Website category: auto
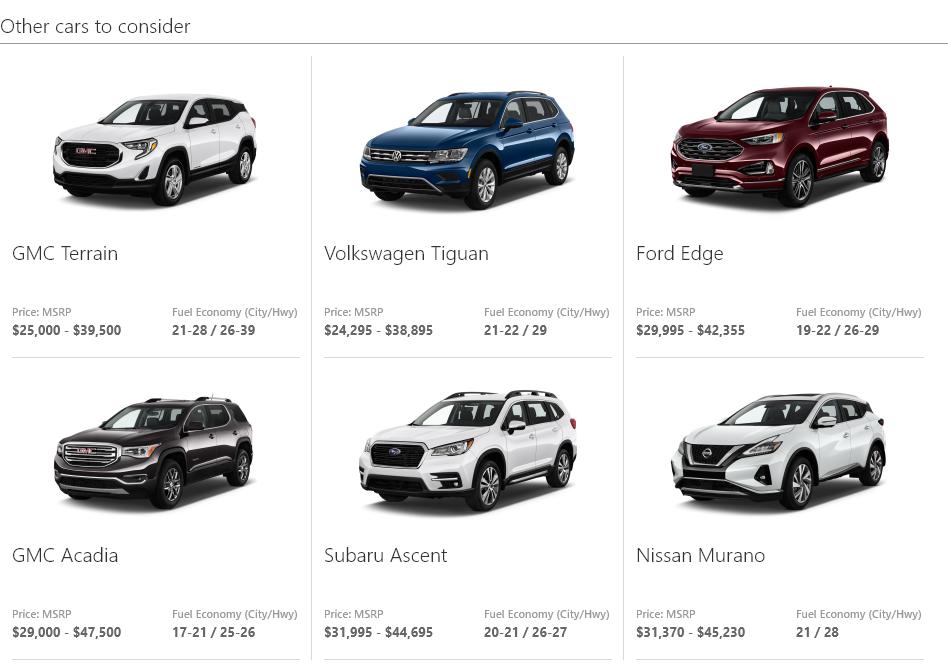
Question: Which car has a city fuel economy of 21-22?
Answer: Volkswagen Tiguan

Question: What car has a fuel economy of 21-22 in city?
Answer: Volkswagen Tiguan

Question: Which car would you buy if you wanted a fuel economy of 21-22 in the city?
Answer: Volkswagen Tiguan

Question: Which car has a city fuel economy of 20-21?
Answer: Subaru Ascent

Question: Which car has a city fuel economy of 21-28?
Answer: GMC Terrain

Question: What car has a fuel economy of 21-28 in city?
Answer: GMC Terrain

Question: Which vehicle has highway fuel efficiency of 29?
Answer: Volkswagen Tiguan

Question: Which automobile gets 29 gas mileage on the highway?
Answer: Volkswagen Tiguan

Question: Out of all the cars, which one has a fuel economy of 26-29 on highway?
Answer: Ford Edge

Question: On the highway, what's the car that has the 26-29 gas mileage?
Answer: Ford Edge

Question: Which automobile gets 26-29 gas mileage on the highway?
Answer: Ford Edge

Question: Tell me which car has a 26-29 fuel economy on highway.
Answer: Ford Edge

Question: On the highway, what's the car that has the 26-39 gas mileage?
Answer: GMC Terrain

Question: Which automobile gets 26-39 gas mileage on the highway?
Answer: GMC Terrain

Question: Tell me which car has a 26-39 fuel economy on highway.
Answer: GMC Terrain

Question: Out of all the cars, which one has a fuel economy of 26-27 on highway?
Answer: Subaru Ascent

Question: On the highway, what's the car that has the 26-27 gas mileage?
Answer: Subaru Ascent

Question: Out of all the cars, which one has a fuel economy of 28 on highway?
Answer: Nissan Murano

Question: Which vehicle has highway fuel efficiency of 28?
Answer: Nissan Murano

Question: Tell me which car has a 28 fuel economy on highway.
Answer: Nissan Murano

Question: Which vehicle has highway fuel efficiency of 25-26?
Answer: GMC Acadia

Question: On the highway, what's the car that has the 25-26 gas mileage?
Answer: GMC Acadia

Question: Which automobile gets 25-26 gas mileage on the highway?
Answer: GMC Acadia

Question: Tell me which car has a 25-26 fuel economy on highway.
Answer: GMC Acadia